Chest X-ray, AP view. Patient: 26 years old, sex M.
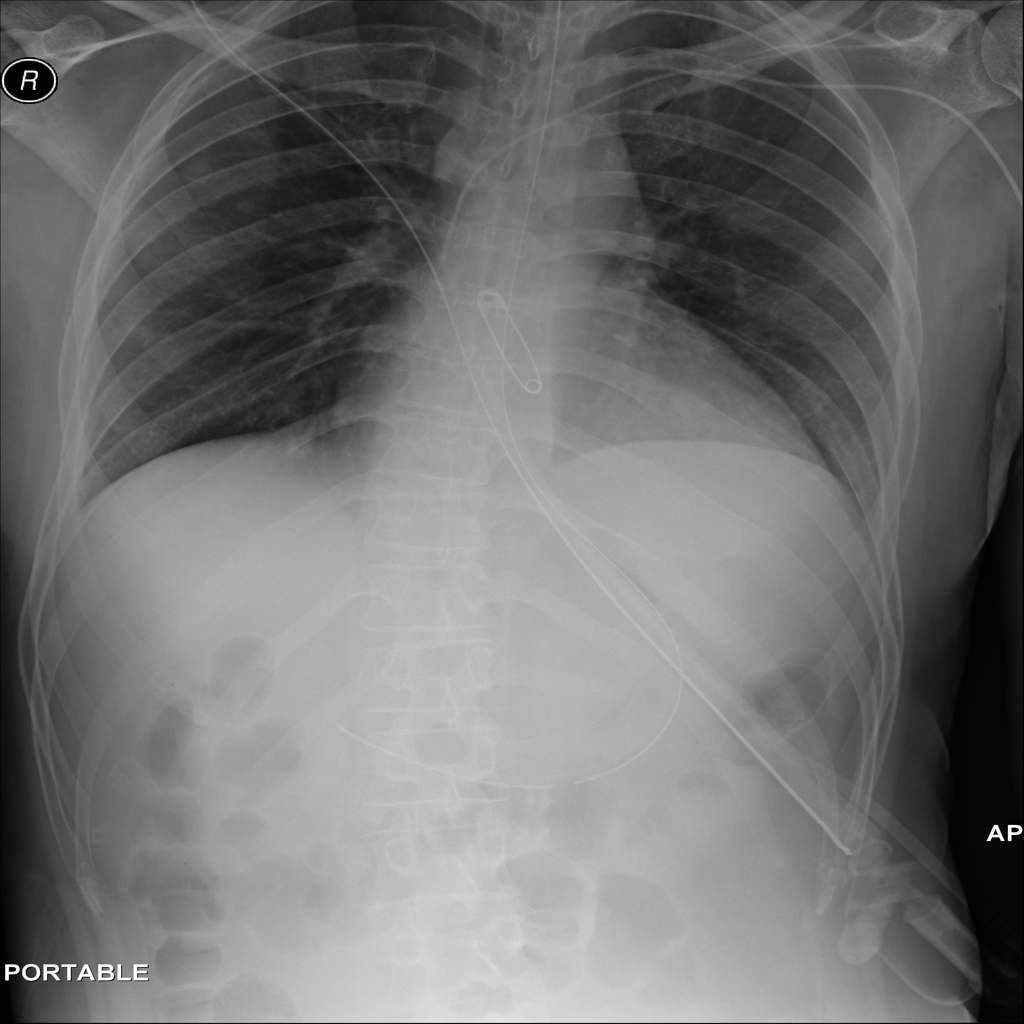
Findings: No Finding